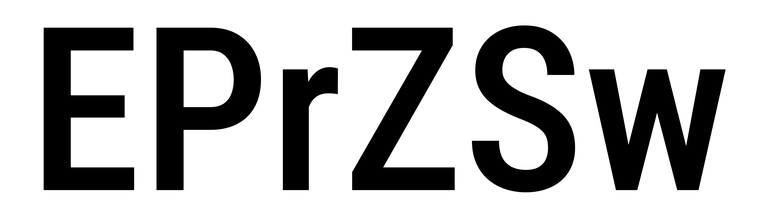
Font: Roboto_Condensed_Medium